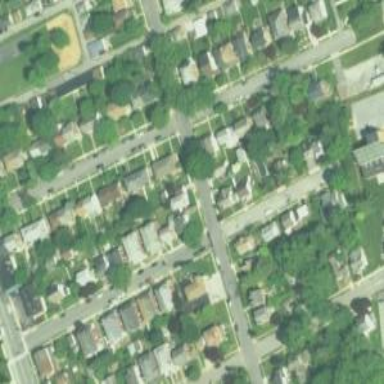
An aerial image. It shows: Neighborhood.